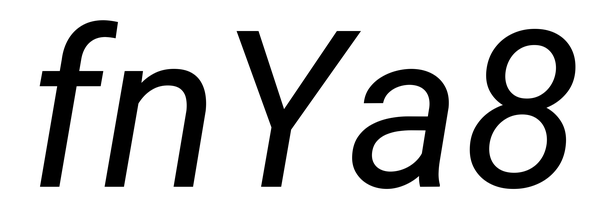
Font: Roboto-Italic_Italic